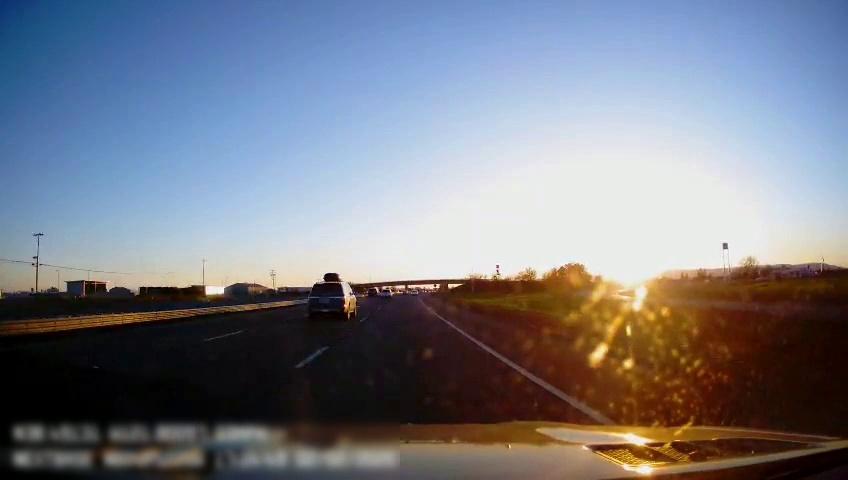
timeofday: Day
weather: Sunny
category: Drivable Space
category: Vehicles | SUV
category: Vehicles | SUV
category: Vehicles | SUV
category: Lanes | Alternate Lane
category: Lanes | Alternate Lane
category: Lanes | Current Lane
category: Lanes | Alternate Lane